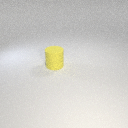
large yellow rubber cylinder